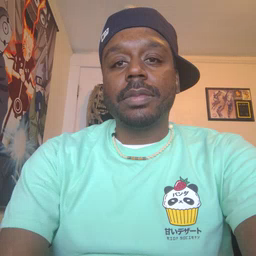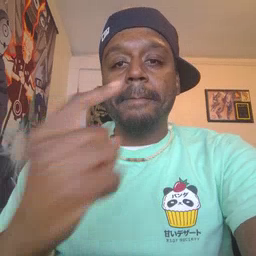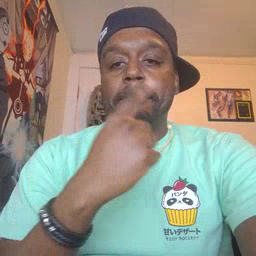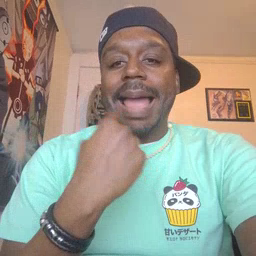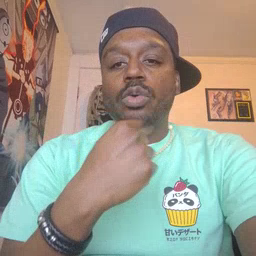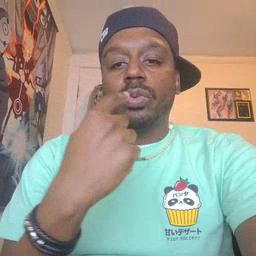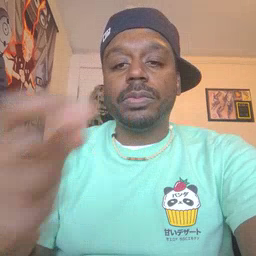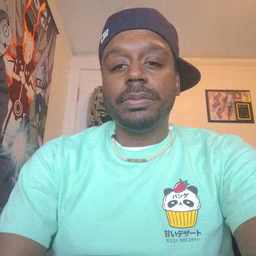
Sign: mouth